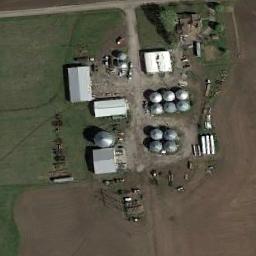
Label: storage tanks